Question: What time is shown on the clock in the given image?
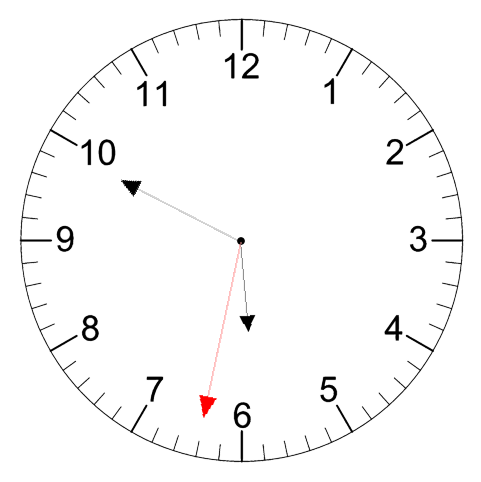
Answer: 05:49:32